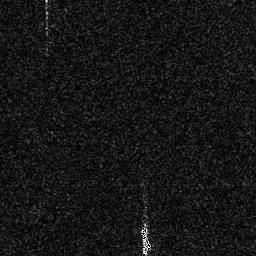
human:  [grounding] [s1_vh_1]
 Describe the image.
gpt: In the satellite image, there is  <ref>1 small ship </ref> <box>[[53, 87, 59, 98, 0]]</box> located at bottom.